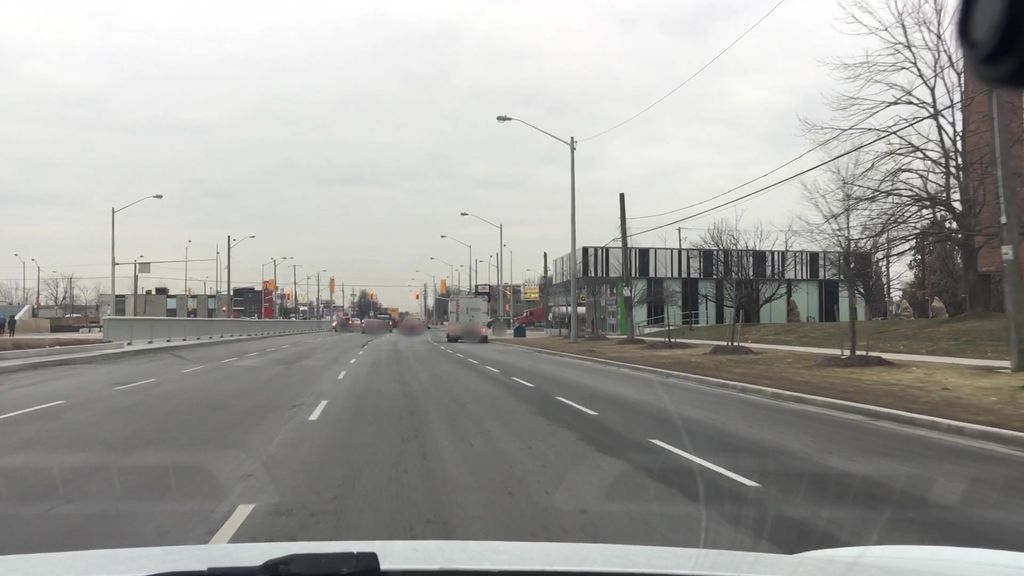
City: toronto